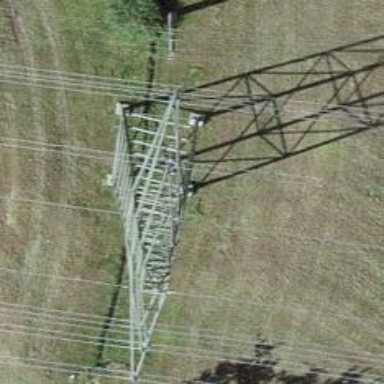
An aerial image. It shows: Power tower.